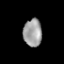
Tissue: prostate
Cell type: T cells
Senescence score: 0.3472
Nuclear area (px): 508
Mean DAPI intensity: 156.376